A bearing vibration time series has been folded into this square grayscale image, one row per segment of consecutive samples. Diagnose the bearing from this image, choosing from: normal, inner_race, outer_race, ball.
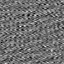
Answer: outer_race